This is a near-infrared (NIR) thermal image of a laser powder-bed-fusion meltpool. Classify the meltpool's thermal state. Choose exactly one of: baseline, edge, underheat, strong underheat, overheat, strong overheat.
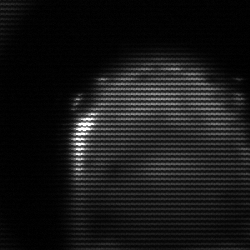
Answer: edge